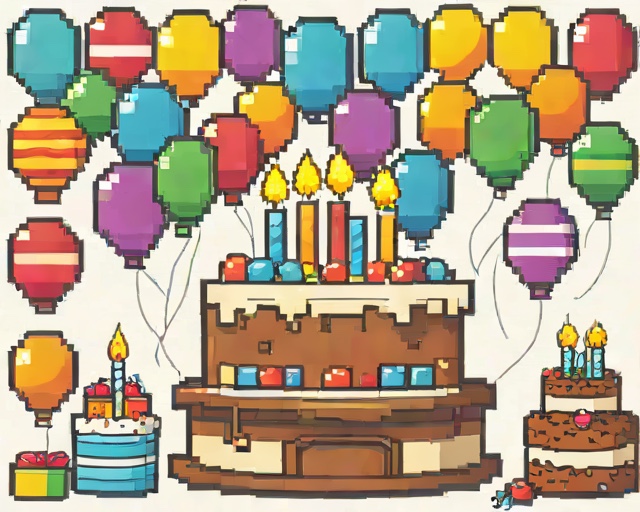
Category: Birthday